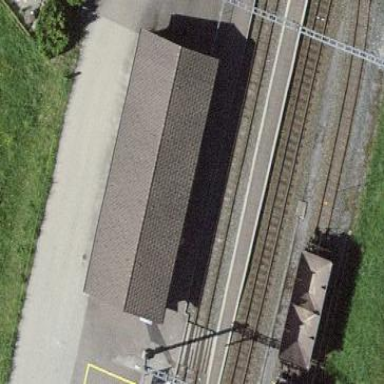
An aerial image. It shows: Train station building with gabled roof.